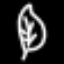
Label: leaf